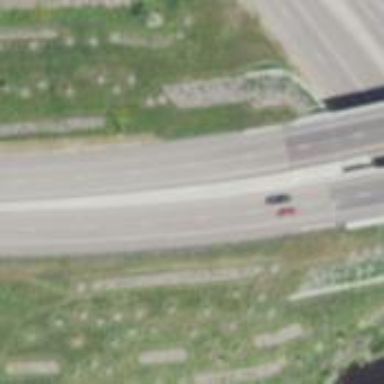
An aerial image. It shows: Asphalt motorway.